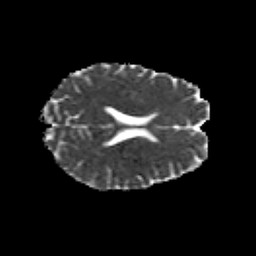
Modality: MD
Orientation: axial
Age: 25
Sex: male
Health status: healthy
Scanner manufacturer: siemens
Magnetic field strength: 3 T
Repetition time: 10.8 s
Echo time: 0.082 s